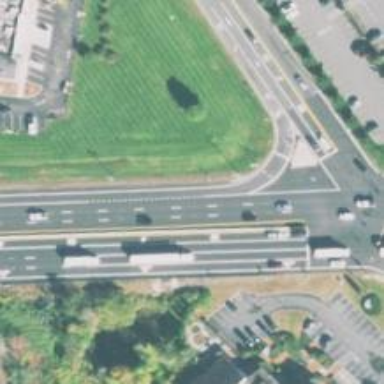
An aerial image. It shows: Trunk link highway.